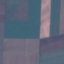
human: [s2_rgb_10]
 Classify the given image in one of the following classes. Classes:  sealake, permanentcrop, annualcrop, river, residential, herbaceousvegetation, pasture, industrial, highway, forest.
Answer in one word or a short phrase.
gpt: AnnualCrop